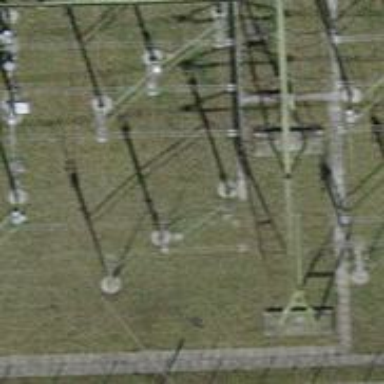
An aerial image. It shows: Switch used for power control.